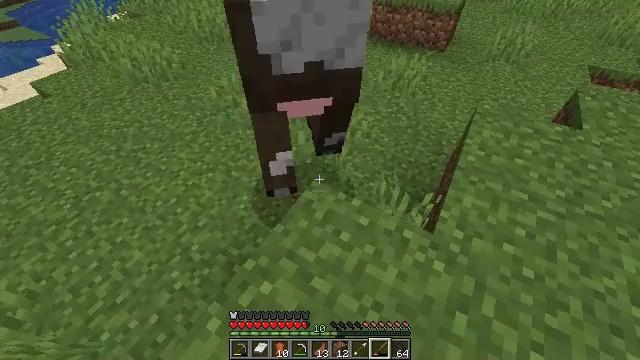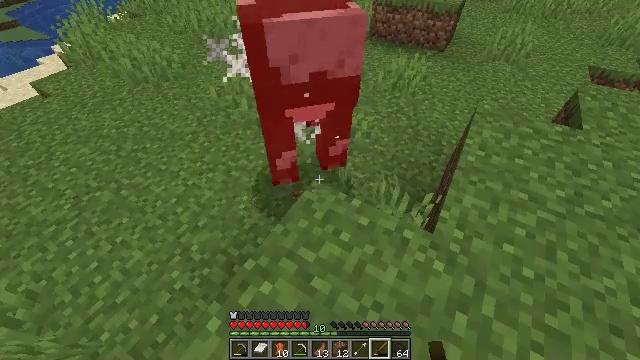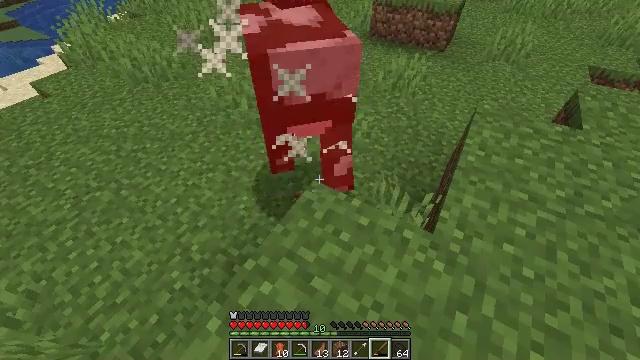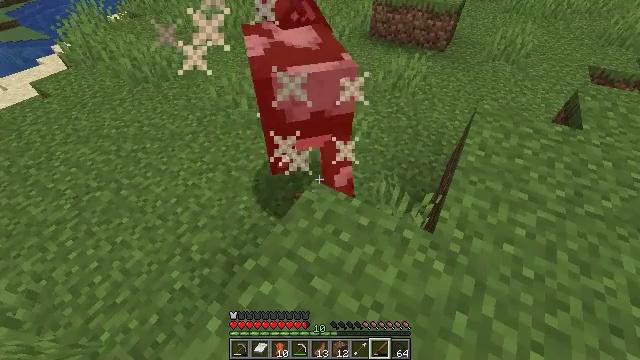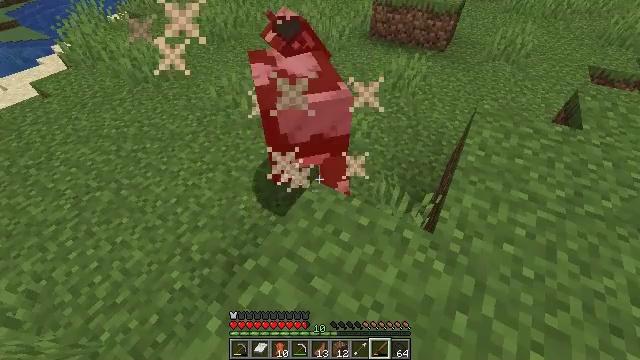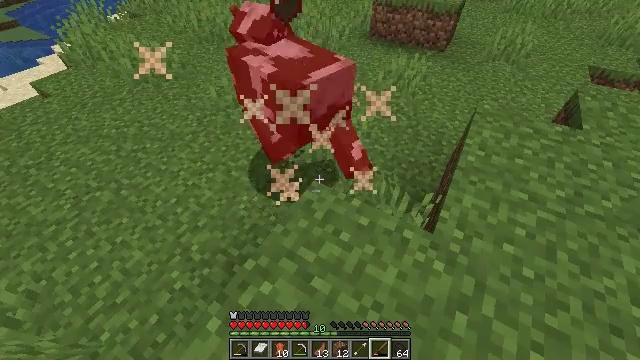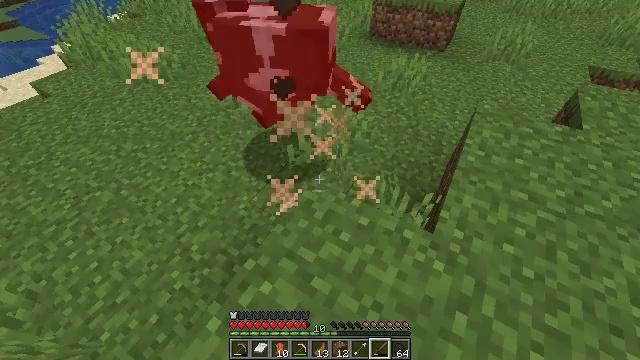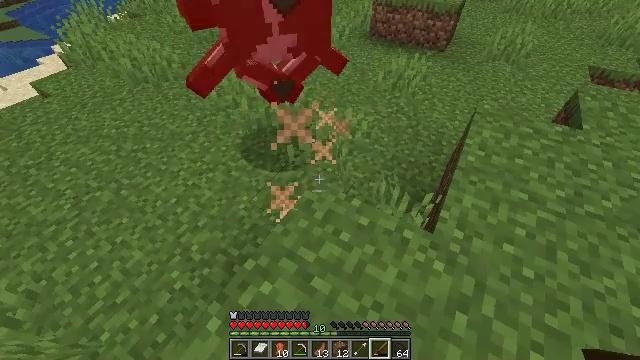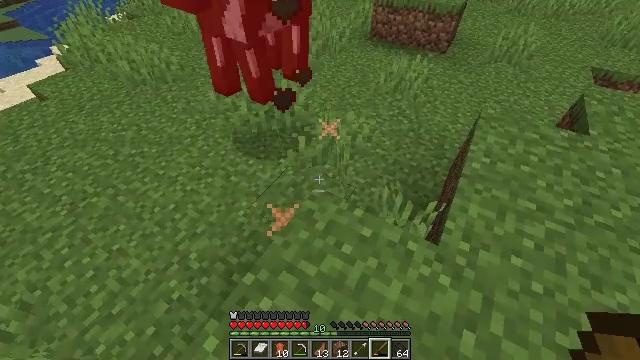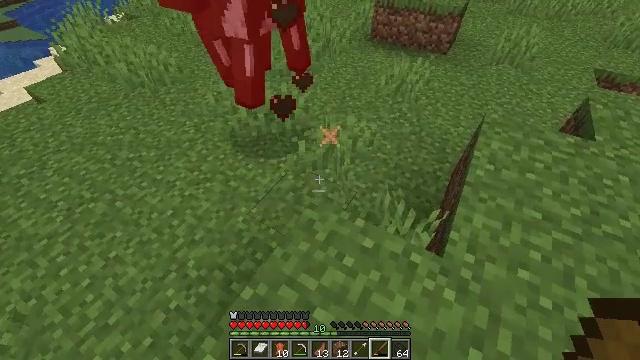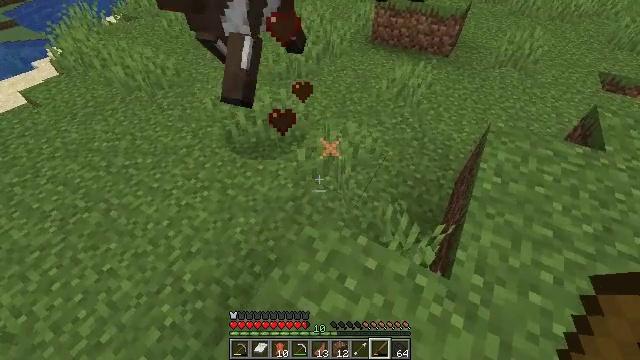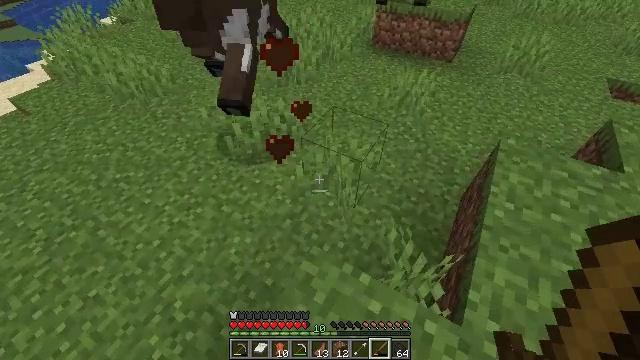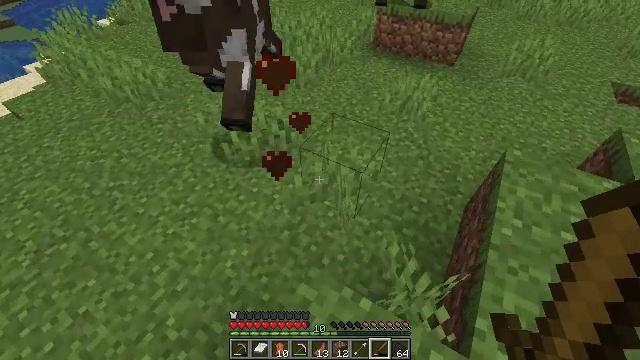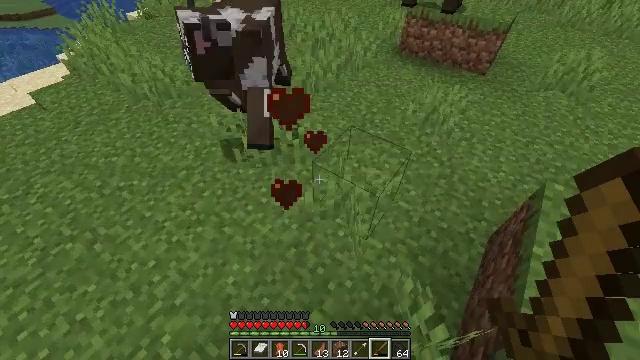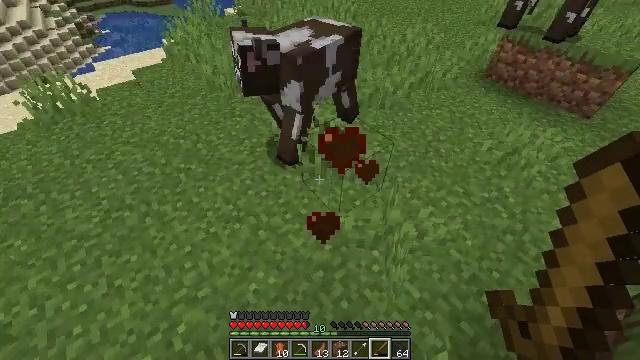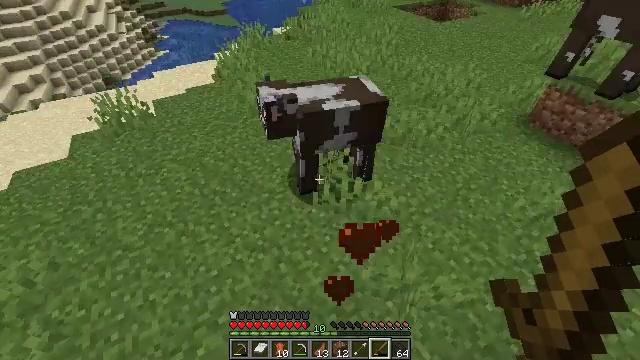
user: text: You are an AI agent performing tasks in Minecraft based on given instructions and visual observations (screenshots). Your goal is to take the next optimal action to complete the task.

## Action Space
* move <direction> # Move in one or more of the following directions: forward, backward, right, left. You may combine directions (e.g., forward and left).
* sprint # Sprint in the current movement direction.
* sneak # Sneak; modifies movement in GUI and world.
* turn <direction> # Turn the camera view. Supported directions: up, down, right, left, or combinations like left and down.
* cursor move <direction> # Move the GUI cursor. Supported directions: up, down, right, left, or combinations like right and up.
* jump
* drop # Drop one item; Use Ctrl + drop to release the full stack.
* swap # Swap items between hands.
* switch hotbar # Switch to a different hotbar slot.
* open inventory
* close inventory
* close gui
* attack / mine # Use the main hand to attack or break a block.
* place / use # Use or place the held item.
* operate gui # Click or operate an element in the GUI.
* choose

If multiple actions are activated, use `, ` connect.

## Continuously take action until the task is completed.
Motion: motion action
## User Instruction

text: Kill mobs.
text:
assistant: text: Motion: no_op
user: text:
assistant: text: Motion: no_op
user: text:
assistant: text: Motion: no_op
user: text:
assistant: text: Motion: no_op
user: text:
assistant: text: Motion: no_op
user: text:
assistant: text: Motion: no_op
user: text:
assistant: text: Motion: no_op
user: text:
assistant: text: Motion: move forward
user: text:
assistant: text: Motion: move forward
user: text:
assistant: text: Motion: move forward
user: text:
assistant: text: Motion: move forward
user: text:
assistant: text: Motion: move forward
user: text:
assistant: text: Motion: move forward, turn left
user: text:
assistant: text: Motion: move forward, turn left
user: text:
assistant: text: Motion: move forward, turn left and up, jump
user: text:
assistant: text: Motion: move forward, turn left, jump
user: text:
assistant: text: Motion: move forward, turn left, jump
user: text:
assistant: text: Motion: move forward, turn left, jump
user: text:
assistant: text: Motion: move forward, turn left, jump
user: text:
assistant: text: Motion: move forward, jump
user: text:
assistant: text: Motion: move forward
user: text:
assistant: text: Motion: turn left and down
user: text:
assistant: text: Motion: turn left and down
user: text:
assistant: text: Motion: turn left, attack / mine
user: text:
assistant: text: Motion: turn left, attack / mine
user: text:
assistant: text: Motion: turn left and up, attack / mine
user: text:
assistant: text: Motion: turn left and up, attack / mine
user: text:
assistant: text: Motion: turn left and up
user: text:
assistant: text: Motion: no_op
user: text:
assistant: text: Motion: no_op